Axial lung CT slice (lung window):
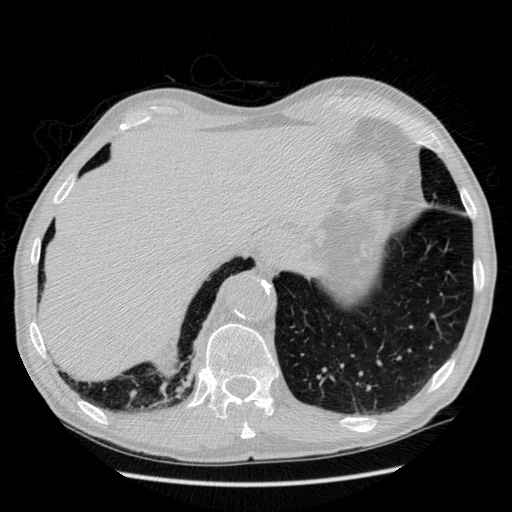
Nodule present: no